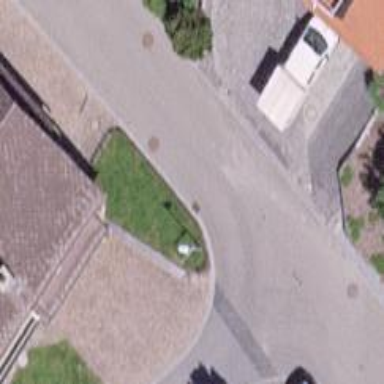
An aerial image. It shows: Smooth asphalt road in residential area.